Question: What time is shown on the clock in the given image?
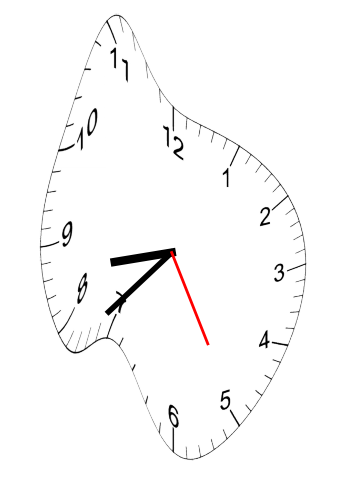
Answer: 08:37:25